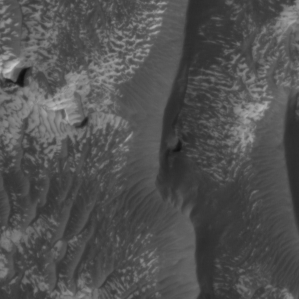
Label: non_frost